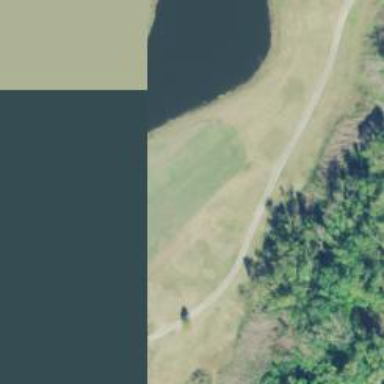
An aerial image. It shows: View of golf hole.